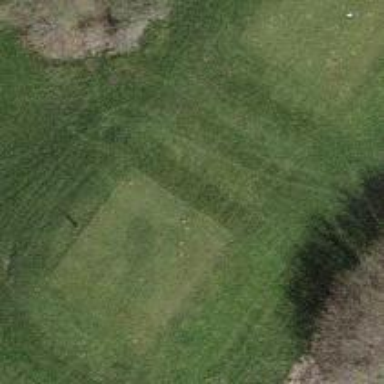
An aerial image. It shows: Golf tee.